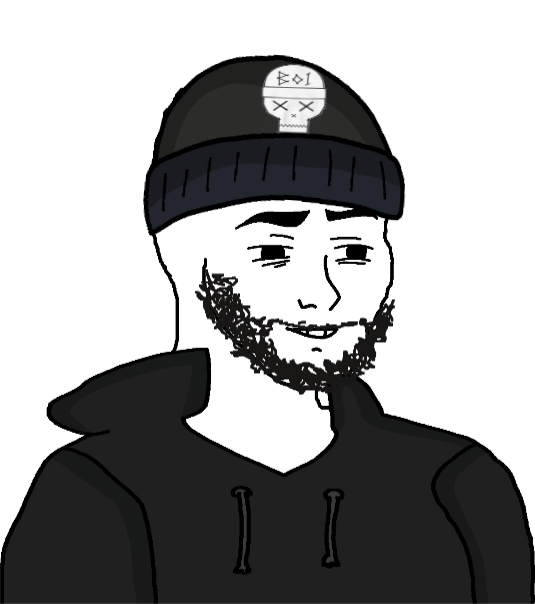
Label: 5_Doomer